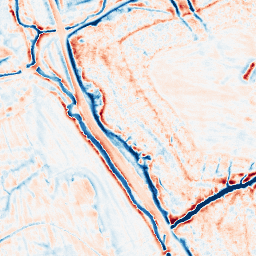
Category: edge_preserving
Decomposition family: bilateral
Decomposition parameters: d: 15
sigma_color: 50
sigma_space: 75
Upsampling method: regularized
Upsampling parameters: scale: 4
lambda_reg: 0.01
Upsampling scale: 4